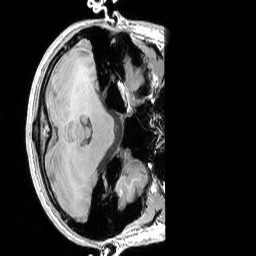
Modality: T1w
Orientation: axial
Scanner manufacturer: siemens
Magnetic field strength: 3 T
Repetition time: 1.83 s
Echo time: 0.00303 s